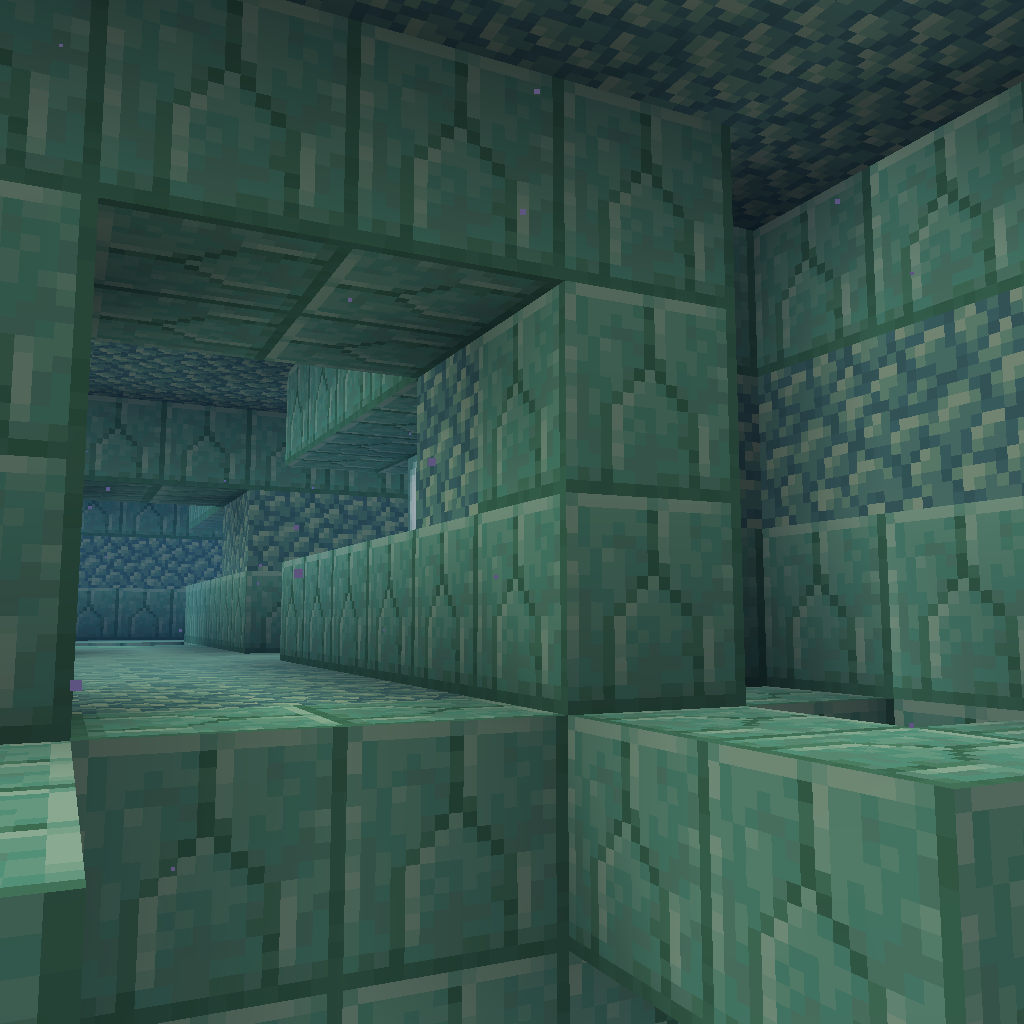
underwater monument room hallway